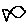
Label: fish